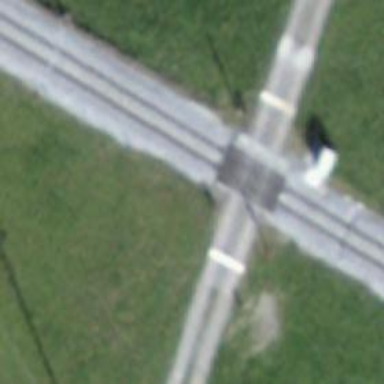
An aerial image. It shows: Level crossing along the railway.